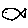
Label: fish